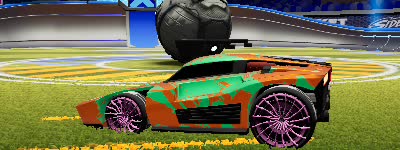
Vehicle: breakout